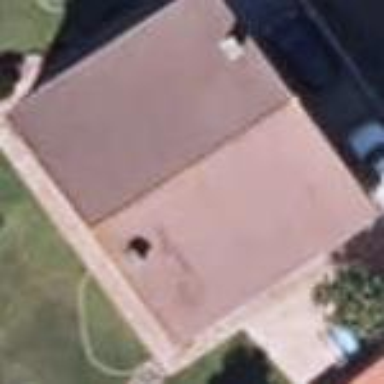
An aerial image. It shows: Simple house.